Question: I know this sounds like a duplicate, but I'm not looking to add multiple rows with a single query, I already have that working. The problem is that I need to only insert ONE row.
I have two pieces of code performing these actions.
The first one - on the registration page:
'''
$user = DB::getInstance()->insert('users', array(
'username' => 'Sam',
'password' => 'password',
'salt' => 'salt'
));
'''
and then a the what actually performs the query in a separate php class:
'''
public function insert($table, $fields = array()) {
$keys = array_keys($fields);
$values = '';
$x = 1;
foreach($fields as $field) {
$values .= "?";
if($x < count($fields)) {
$values .= ', ';
}
$x++;
}
$sql = "INSERT INTO {$table} ('" . implode('', '', $keys) . "') VALUES ({$values})";
if(!$this->query($sql, $fields)->error()) {
return true;
}
return false;
}public function query($sql, $params = array()) {
$this->_error = false;
if($this->_query = $this->_pdo->prepare($sql)) {
$x = 1;
if(count($params)) {
foreach($params as $param) {
$this->_query->bindValue($x, $param);
$x++;
}
}
if($this->_query->execute()) {
$this->_results = $this->_query->fetchAll(PDO::FETCH_OBJ);
$this->_count = $this->_query->rowCount();
} else {
$this->_error = true;
}
}
return $this;
}
'''
Quite a bit there, but I just wanted to include everything. This is currently working, it enters records into my database, the only problem is that it enters 2 each time.
HERES A SCREENSHHOT OF MY DATABASE:

As you can see from the ID's I've been going over this code for a while now. I have a feeling something terrifically small is throwing it off but I just can't seem to find it and need help from a fresh pair of eyes.
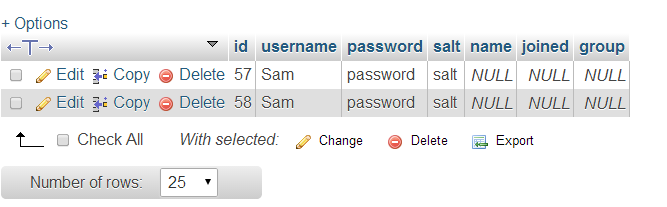
Answer: Fixed it. I'm running this on Wordpress and the first bit of code I had running the the header.php file. Turns out that gets run twice on the page at some point and I simply needed to include the code in a "Page" instead. (but then of course php doesn't want to run on wordpress pages so i needed to use the exec php plugin) but at any rate it's fixed. Thanks